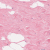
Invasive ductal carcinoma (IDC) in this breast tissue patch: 0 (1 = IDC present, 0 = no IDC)